Question: My goal is to build a pyramid as such:

I am supposed to use a loop (for or while) to get this effect. I have accomplished this with the following code:
'''
package finalprob1;
public class FinalProb1 {
public static void main(String[] args) {
int row = 1;
int input = 6;
int rowcount = 11;
int blocknum = 1, blockperrow = 1;
while (row <= rowcount)
{
while(blocknum < blockperrow)
{
System.out.print(input * blocknum + " ");
blocknum = blocknum +1 ;
}
blocknum = 1;
System.out.println();
blockperrow = blockperrow + 1;
row = row +1;
}
} // END OF MAIN
} // END OF CLASS
'''
The code is very messy.. I am sure that there is a very simple way to get this done with two loops but I cant seem to figure it out. any help would be greatly appreciated.
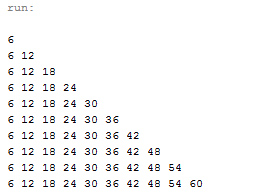
Answer: can be done simply like this
'''
for(int i = 1;i<11;i++){
for(int j=1;j<=i;j++){
System.out.print((6*j)+" ");
}
System.out.println();
}
'''